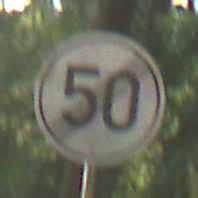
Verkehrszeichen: EndeGeschwindigkeit50
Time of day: SunriseSunset
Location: Outdoor (Suburban)
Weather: Clear
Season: NotSpecified
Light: Natural